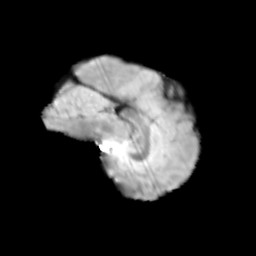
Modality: T2w
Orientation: sagittal
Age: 13
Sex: male
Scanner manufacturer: siemens
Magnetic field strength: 3 T
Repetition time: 3.8 s
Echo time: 0.07 s